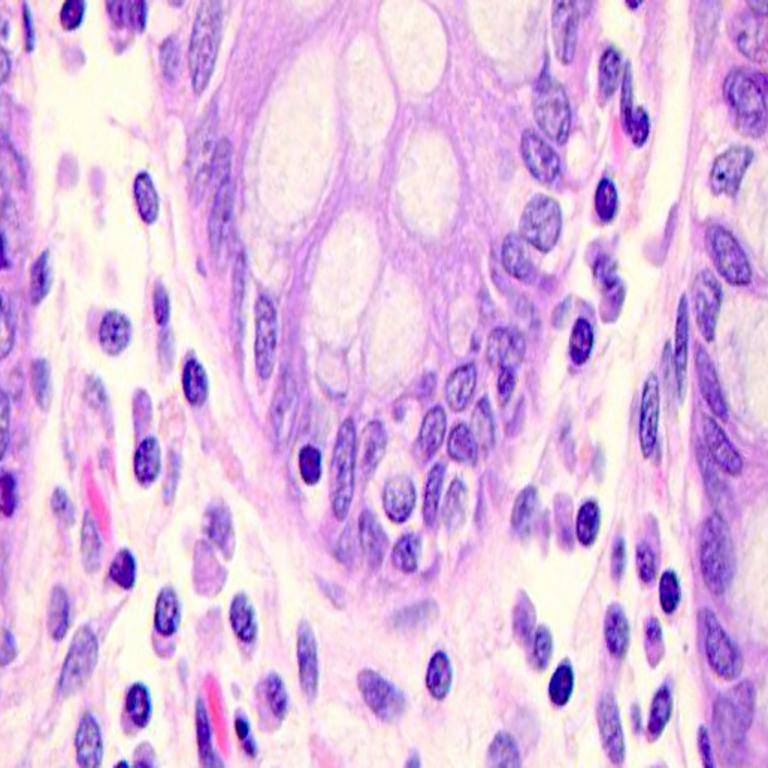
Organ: colon
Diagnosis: benign